Brain MRI, t1w sequence, axial 2D slice.
Patient: age 50, sex M, weight 90 kg, height 1.9 m
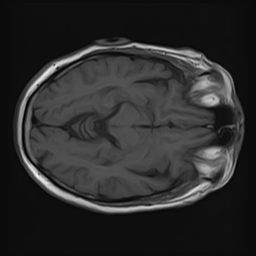